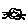
Label: cat